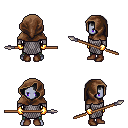
a pixel art fantasy rpg character, male body template, dark elf, purple skin, chain mail, teal pants, gray pageboy hairstyle, cloth hood, gold gloves, brown shoes, spear, four views (front, back, left, right), 2x2 character sprite sheet, small pixel art, hard edges, no anti-aliasing